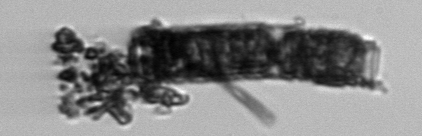
Label: Paralia_sulcata